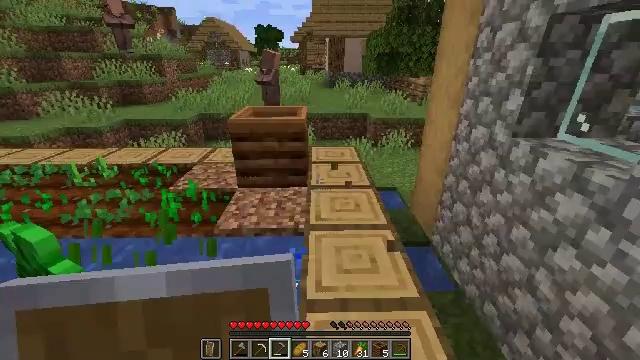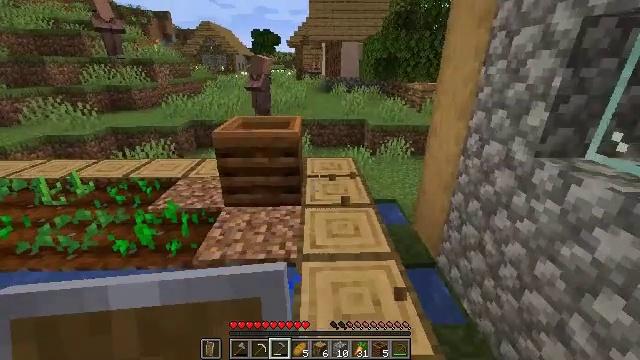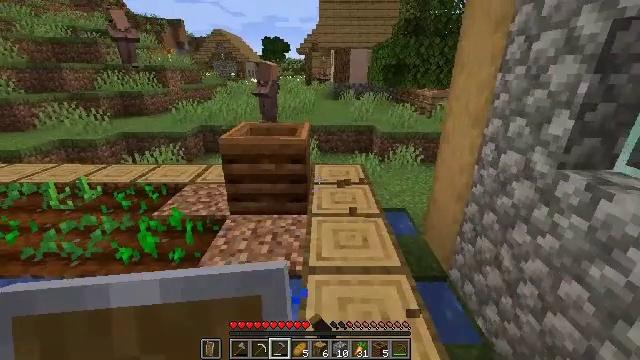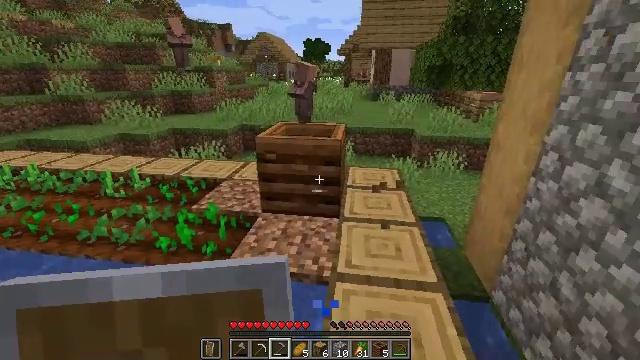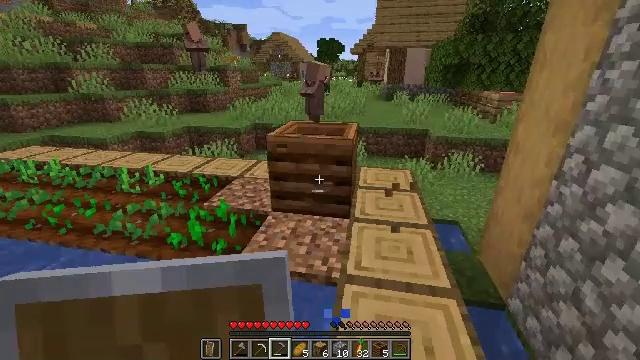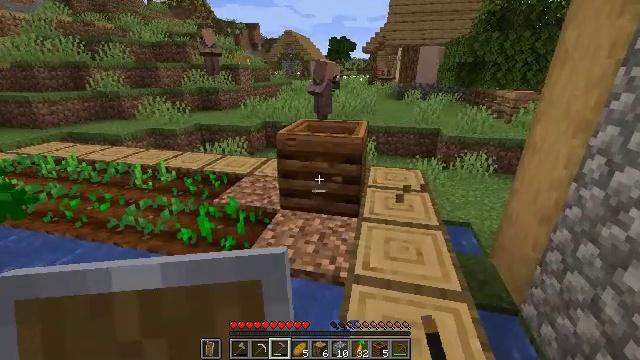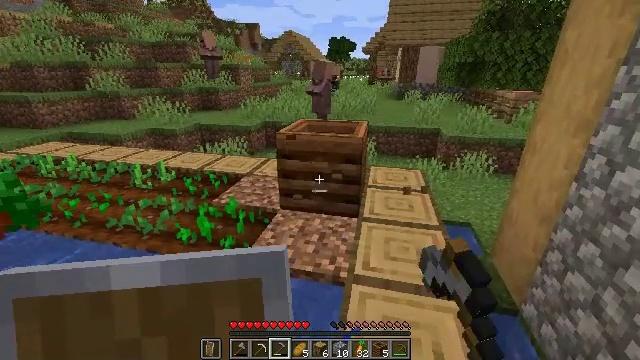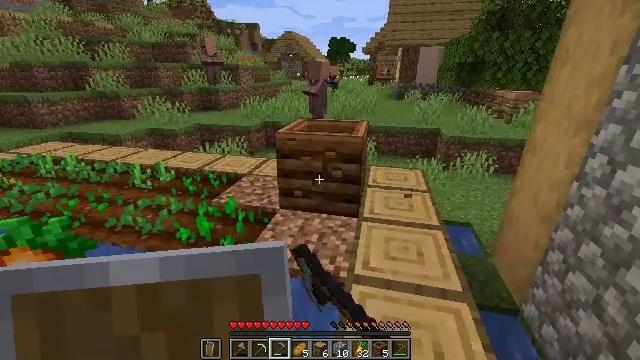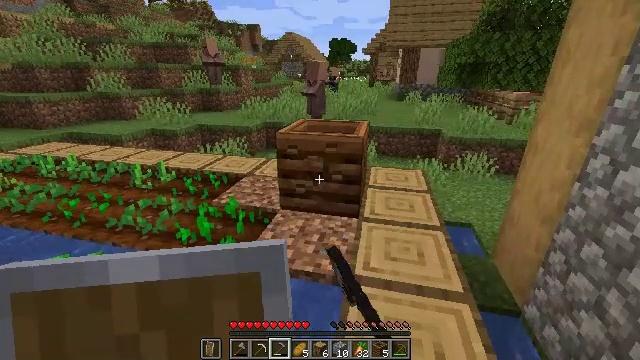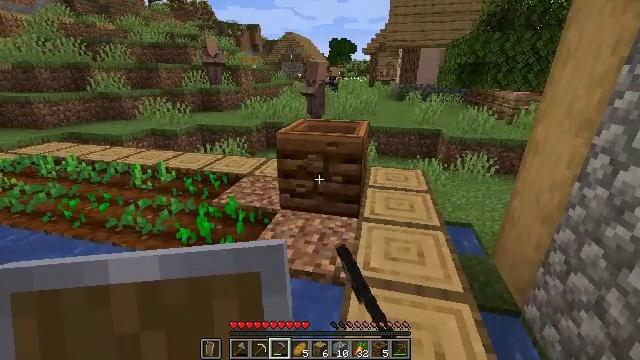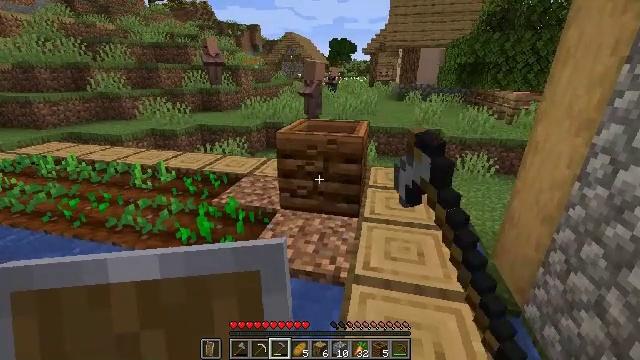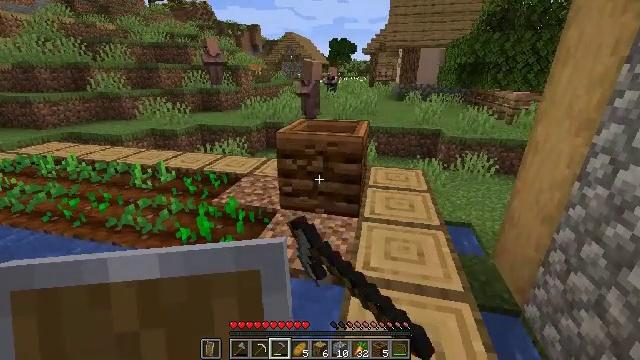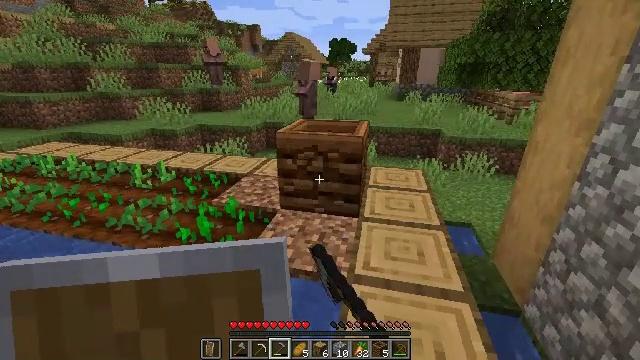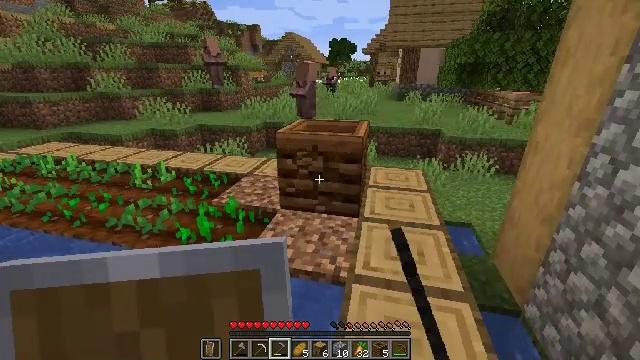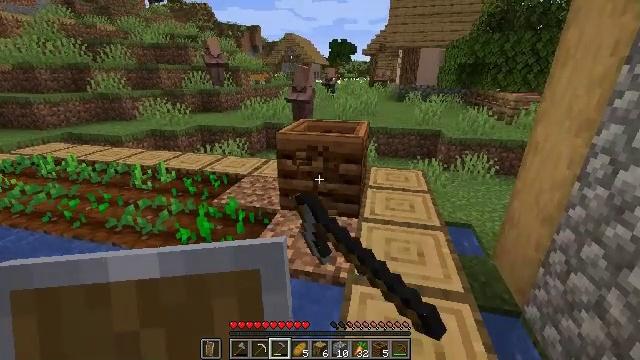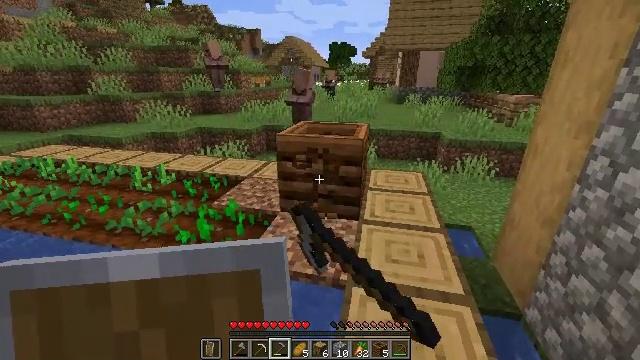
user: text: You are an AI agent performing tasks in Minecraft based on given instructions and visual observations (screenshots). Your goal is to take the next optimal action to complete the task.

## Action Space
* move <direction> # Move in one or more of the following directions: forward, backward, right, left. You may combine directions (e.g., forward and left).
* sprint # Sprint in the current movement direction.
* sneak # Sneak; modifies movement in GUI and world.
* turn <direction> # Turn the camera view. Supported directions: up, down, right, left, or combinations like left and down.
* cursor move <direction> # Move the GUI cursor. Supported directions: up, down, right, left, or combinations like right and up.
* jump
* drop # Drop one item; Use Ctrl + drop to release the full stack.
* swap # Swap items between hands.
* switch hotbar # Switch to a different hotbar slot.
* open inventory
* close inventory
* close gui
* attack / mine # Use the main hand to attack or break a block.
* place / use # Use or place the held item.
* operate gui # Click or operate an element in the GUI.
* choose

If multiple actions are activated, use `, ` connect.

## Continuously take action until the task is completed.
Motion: motion action
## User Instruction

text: Break the composter to recycle it.
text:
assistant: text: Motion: move forward, attack / mine
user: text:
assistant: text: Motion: turn left and up, attack / mine
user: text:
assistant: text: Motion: turn left, attack / mine
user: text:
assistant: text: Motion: turn left, attack / mine
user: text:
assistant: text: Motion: turn left, attack / mine
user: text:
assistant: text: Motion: attack / mine
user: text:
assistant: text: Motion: attack / mine
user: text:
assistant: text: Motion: attack / mine
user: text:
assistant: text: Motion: attack / mine
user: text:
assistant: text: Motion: attack / mine
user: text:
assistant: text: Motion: attack / mine
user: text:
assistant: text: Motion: attack / mine
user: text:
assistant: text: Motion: attack / mine
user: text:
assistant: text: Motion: attack / mine
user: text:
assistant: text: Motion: attack / mine
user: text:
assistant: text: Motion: attack / mine
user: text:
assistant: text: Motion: attack / mine
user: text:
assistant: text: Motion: attack / mine
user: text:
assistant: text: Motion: attack / mine
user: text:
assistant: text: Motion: attack / mine
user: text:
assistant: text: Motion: attack / mine
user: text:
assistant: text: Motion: attack / mine
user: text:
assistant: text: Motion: attack / mine
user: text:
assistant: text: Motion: attack / mine
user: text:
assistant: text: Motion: attack / mine
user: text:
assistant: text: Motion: attack / mine